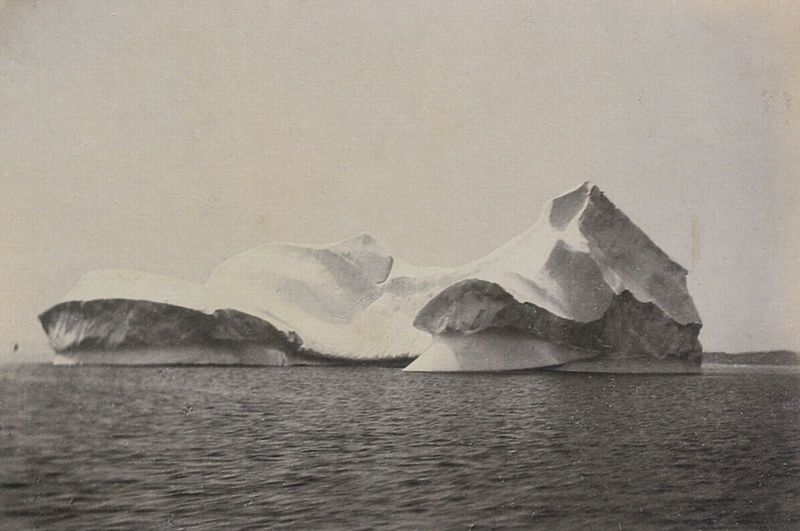
Titel: Eisberge im Baffinmeer
Künstler: Dunmore & Critcherson
Standort: New York
Institution: Sammlung "International Museum of Photography"
Schlagwörter: berg, dunkel, felsen, himmel, meer, schatten, wasser, weiß, landschaft, see, ufer, bewegung, grau, hell, licht, profil, schwarz, eis, schnee, spitze, bild, horizont, kalt, nass, natur, norden, wind, flach, gewässer, sonne, insel, land, spitzen, tal, rund, küste, ruhig, welle, wellen, ansicht, warm, berge, fels, gipfel, gletscher, wüste, formen, tag, winter, treiben, friedrich, querformat, spitz, glatt, glitzern, unscharf, ozean, foto, fotografie, photographie, kante, kurven, eckig, kälte, schwimmen, abbruch, eisberg, form, schwarz weiss, gebilde, blanc, noir, photo, zentrum, caspar david friedrich, fotographie, kanten, nature, rundung, gefroren, schmelzen, kontinent, gebrochen, eisberge, eiland, hochsee, vague, mer, schwünge, gleissend, noir et blanc, schwimmend, klima, grönland, nordpol, arktis, eismeer, eisscholle, antarktis, südpol, eisblock, nordmeer, polarmeer, abbruchkante, arktiss, gekräuslt, olaf becker, polar, océan, ee, polarkreis, welllen, schmeltzen, gebrocken, erwärmung, bruchkanten, iceberg, ausspülungen, ice, salgado